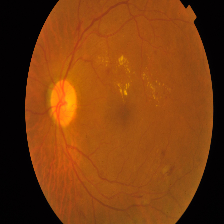
Diabetic retinopathy grade: Proliferative DR